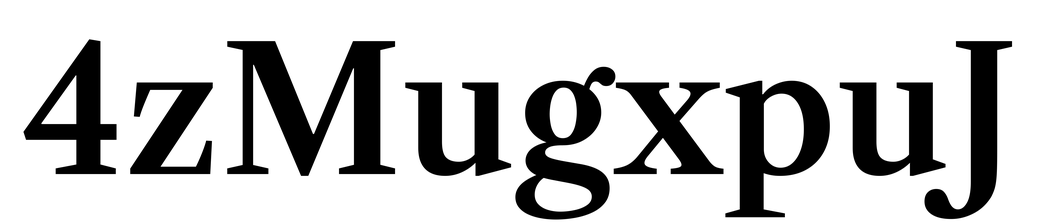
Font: LibreCaslonText_SemiBold